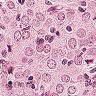
Metastatic tissue present: yes